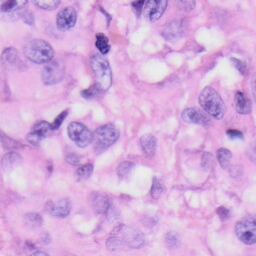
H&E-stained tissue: Skin